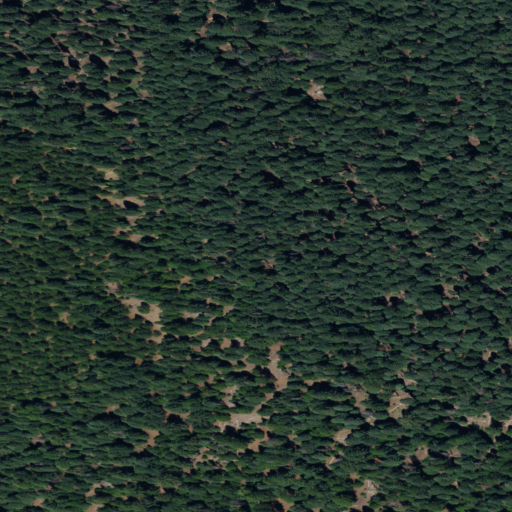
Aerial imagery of mountain in California named Lookout Point containing only evergreen forest